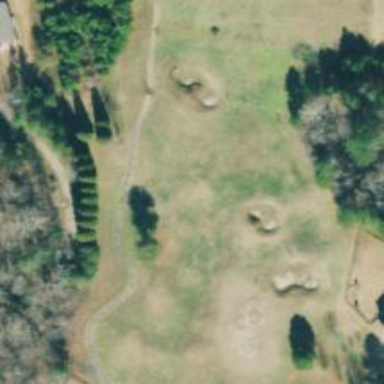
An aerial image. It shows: Golf hole.